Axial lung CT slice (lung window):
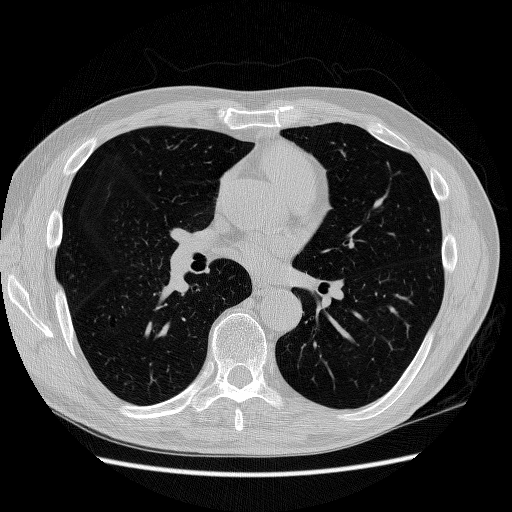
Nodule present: no